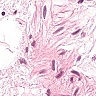
Metastatic tissue present: no